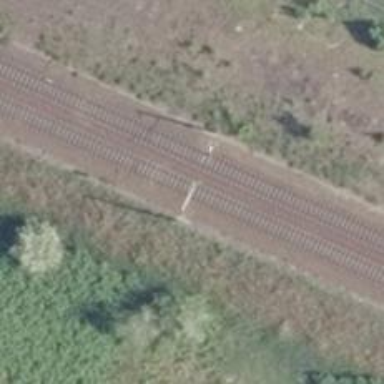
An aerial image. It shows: Railway milestone with catenary mast.